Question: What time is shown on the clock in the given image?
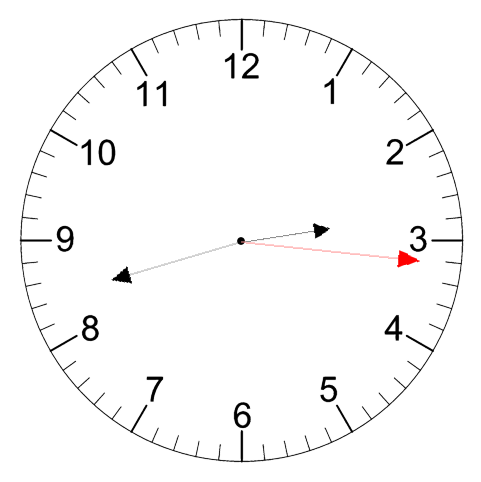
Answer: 02:42:16